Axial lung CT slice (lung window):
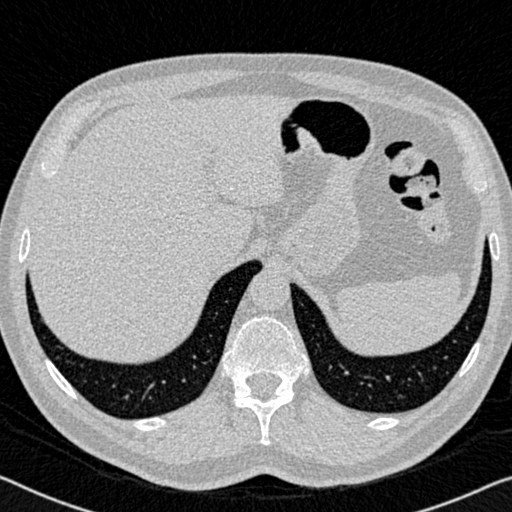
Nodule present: no